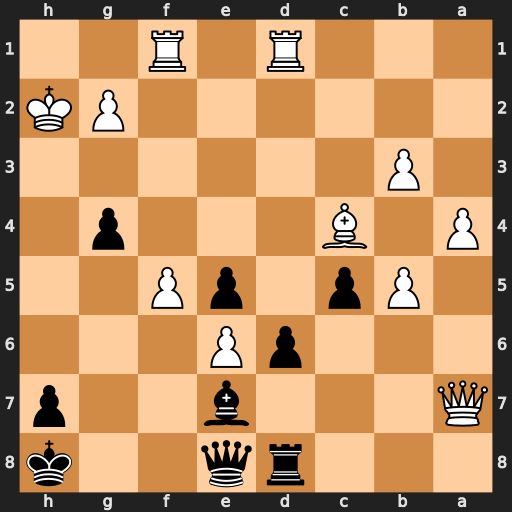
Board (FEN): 3rq2k/Q3b2p/3pP3/1Pp1pP2/P1B3p1/1P6/6PK/3R1R2
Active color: b
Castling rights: -
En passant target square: -
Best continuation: Qh5+ Kg1 g3 Rf3 Qh2+ Kf1 Qh1+ Ke2 Qxg2+ Ke3 Bg5+ Ke4 Qc2+ Rdd3 d5+